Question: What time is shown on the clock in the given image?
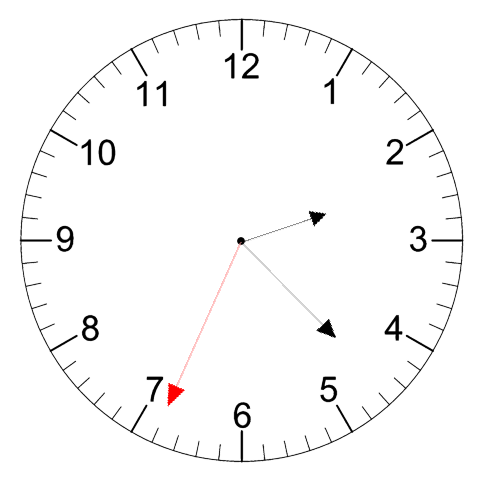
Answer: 02:22:34